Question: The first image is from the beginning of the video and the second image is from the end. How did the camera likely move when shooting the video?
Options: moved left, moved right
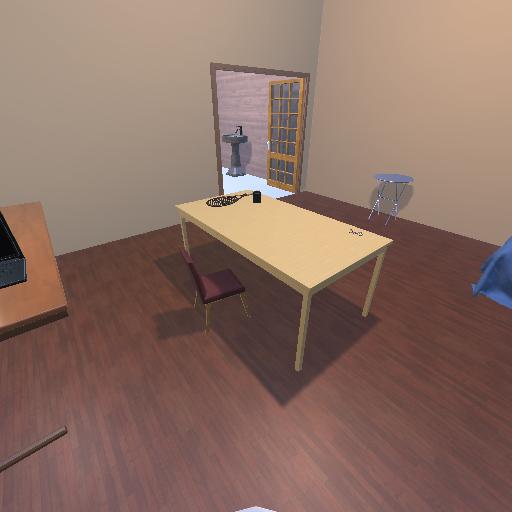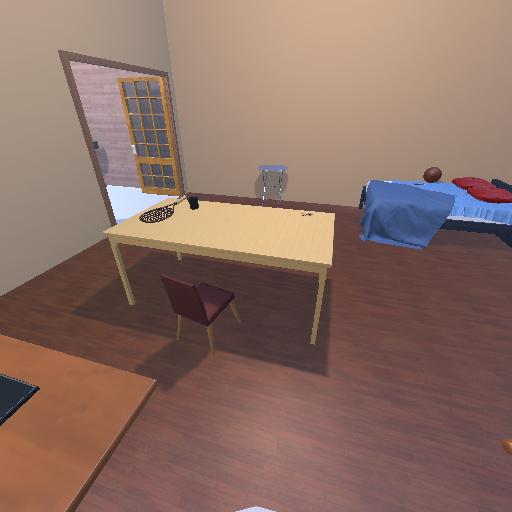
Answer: moved left